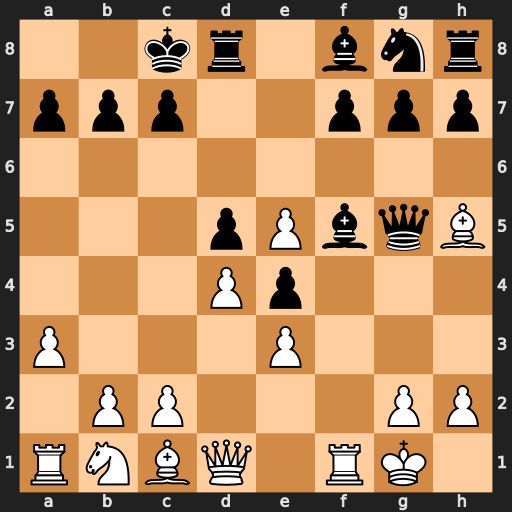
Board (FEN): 2kr1bnr/ppp2ppp/8/3pPbqB/3Pp3/P3P3/1PP3PP/RNBQ1RK1
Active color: w
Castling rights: -
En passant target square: -
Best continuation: Rxf5 Qxf5 Bg4 Qxg4 Qxg4+